Question: I have tried a quick search, but can't find anything that can help (or don't know the correct terminology)
Here's an ERD of my tables:

Here's some sample data from relevant tables:
'''
+------------+----------------+-------+
| sport_id | sport_name | type |
+------------+----------------+-------+
| 1 | 100M | track |
| 2 | 200M | track |
| 3 | Javelin | field |
+---+------------+------------+-------+
'''
'''
+------------+----------------+-------------+
| pupil_id | pupil_name | pupil_class |
+------------+----------------+-------------+
| 1 | John Doe | 1A |
| 2 | Lisa Lawson | 1K |
| 3 | Jamie Wilson | 1F |
+---+------------+------------+-------------+
'''
'''
+----------+----------+----------+-------+
| pupil_id | sport_id | attempt | score |
+----------+----------+----------+-------+
| 1 | 3 | 1 | 20 |
| 1 | 3 | 2 | 30 |
| 1 | 3 | 3 | 40 |
| 2 | 3 | 1 | 22 |
| 2 | 3 | 2 | 32 |
| 2 | 3 | 3 | 33 |
| 3 | 3 | 1 | 23 |
| 3 | 3 | 2 | 33 |
| 3 | 3 | 3 | 43 |
+----------+----------+----------+-------+
'''
What I want to do is end up with the 'pupil_name' and all of their attempts in one row, for a selected 'sport_id', for example 'WHERE sport.sport_id = 3':
'''
+--------------+--------+--------+--------+
| pupil_name | score1 | score2 | score3 |
+--------------+--------+--------+--------+
| John Doe | 20 | 30 | 40 |
| Lisa Lawson | 22 | 32 | 42 |
| Jamie Wilson | 23 | 33 | 43 |
+---+------------+------------+-----------+
'''
I have the following query, which merely joins the tables, and I tried using a subquery to get the scores, but I cannot pass the 'pupil_id' into the subquery (hence returns 'NULL'). This also returns the 'pupil_name' three times:
'''
SELECT p.pupil_name,
(SELECT score
FROM result
WHERE attempt = 1
AND pupil_id = p.pupil_id) AS score1
FROM pupil p,
sport s,
result r
WHERE p.pupil_id = r.pupil_id
AND s.sport_id = r.sport_id
AND r.sport_id = 3;
'''
Example result:
'''
+--------------+--------+
| pupil_name | score1 |
+--------------+--------+
| John Doe | NULL |
| John Doe | NULL |
| John Doe | NULL |
+---+------------+------+
'''
How should I approach this? Can I use 'JOIN'?
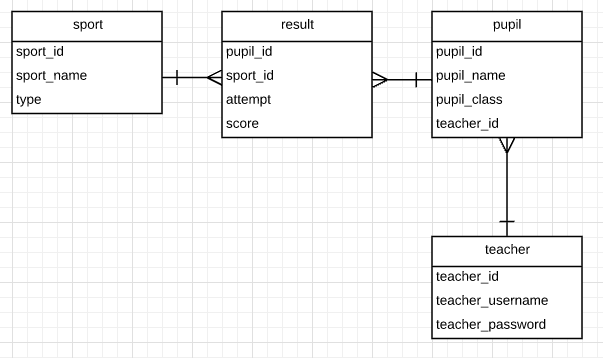
Answer: ## Solution 1: 3 INNER JOIN's
Here's one solution using 3 simple 'INNER JOIN''s:
'''
SELECT p.pupil_name
,r1.score AS score1
,r2.score AS score2
,r3.score AS score3
FROM pupil p
INNER JOIN result r1
ON p.pupil_id = r1.pupil_id
AND r1.attempt = 1
INNER JOIN result r2
ON p.pupil_id = r2.pupil_id
AND r2.attempt = 1
INNER JOIN result r3
ON p.pupil_id = r3.pupil_id
AND r3.attempt = 1
INNER JOIN sport s
ON r1.sport_id = s.sport_id
AND r2.sport_id = s.sport_id
AND r3.sport_id = s.sport_id
WHERE s.sport_id = 3
;
'''
## Solution 2: 1 INNER JOIN and GROUP BY
This solution uses only 1 'INNER JOIN' to the 'result' table, and then aggregates values in a clever way:
'''
SELECT p.pupil_name
,MAX(CASE WHEN r.attempt = 1 THEN r.score END) AS score1
,MAX(CASE WHEN r.attempt = 2 THEN r.score END) AS score2
,MAX(CASE WHEN r.attempt = 3 THEN r.score END) AS score3
FROM pupil p
INNER JOIN result r
ON p.pupil_id = r.pupil_id
INNER JOIN sport s
ON r.sport_id = s.sport_id
WHERE s.sport_id = 3
GROUP BY p.pupil_name
;
'''